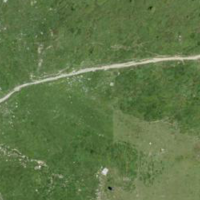
EUNIS habitat code: 26
Species observed at this site:
Lotus corniculatus
Viola calcarata